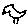
Label: bird